Question: I'm trying to pull some stock info from an XML feed and write it to some existing divs on my website.
I'm now using a php proxy because of <URL>. See code below.
Ok, getting there. My updated jQuery below is working for the first 'stockPrice' variable, but not for the remaining three. The data being pulled for all of them are numbers, so I'm not sure why only one would be working.
This is my HTML:
'''
<div class="sidenavwrap">
<div class="sidenavhd"><p class="stocktitle">XXXX (Common Stock)</div>
<div class="ctcol3"><p class="stocklft">Exchange</p></div>
<div class="ctcol4"><p class="stocklft">NASDAQ (US Dollar)</p></div>
<div id="stock-divider"></div>
<div class="ctcol3"><p class="stocklft">Price</p></div>
<div class="ctcol4"><p class="stocklft" id="stockPrice"></p></div>
<div id="stock-divider"></div>
<div class="ctcol3"><p class="stocklft">Change (%)</p></div>
<div class="ctcol4"><p class="stockpriceneg" id="changePercent"></p></div>
<div id="stock-divider"></div>
<div class="ctcol3"><p class="stocklft">Volume</p></div>
<div class="ctcol4"><p class="stocklft" id="stockVolume"></p></div>
<div id="stock-divider"></div>
<p style="text-align: center;">Minimum 10 minute delay</p>
<div id="stock-divider"></div>
<br><br><br>
<!-- end sidenavwrap --></div>
'''
This is my proxy.php:
'''
// Set return content type
header('Content-type: application/xml');
// Website url to open
$url = 'http://xml.corporate-ir.net/irxmlclient.asp?compid=XXXXXX&reqtype=quotes';
// Get the content
$handle = fopen($url, "r");
// If there is something, read and return
if ($handle) {
while (!feof($handle)) {
$buffer = fgets($handle, 4096);
echo $buffer;
}
fclose($handle);
}
'''
And this is my jQuery for pulling the data via the proxy:
'''
<script>
$(document).ready(function(){
$.get("includes/proxy.php", function (data){
// Some callback functions
var stockPrice = ($(data).find('Trade').text());
var changeValue = ($(data).find('Change').text());
var stockVolume = ($(data).find('Volume').text());
var changePercentLong = (changeValue / (stockPrice - changeValue)) * 100;
var changePercent = changePercentLong.toFixed(2);
$('#stockPrice').html('$' + stockPrice);
$('#changePercent').html(changeValue + ' (' + changePercent + '%)');
$('#stockVolume').html(stockVolume);
if (changeValue >= 0) {
$('#changePercent').removeClass('stockpriceneg').addClass('stockprice');
} else {
$('#changePercent').removeClass('stockprice').addClass('stockpriceneg');
}
});
});
</script>
'''
Still not getting any errors in the console, and now I have the first variable showing correctly, but the others are only showing '0''s(they should be '-0.23', some math with the previous variable, and '<PHONE>' respectively):

I think it's really just a syntax error in my jQuery, but I'm not quite polished enough in my JS/jQuery to spot it. I'm sure someone more experienced could identify the problem in a second. Can anyone tell me what I'm doing wrong here? Many thanks!
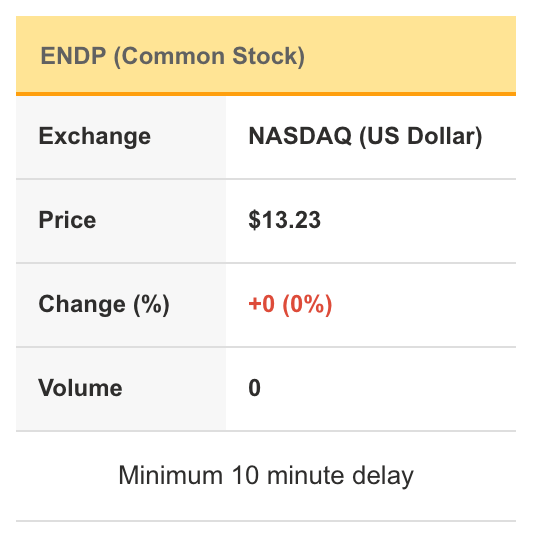
Answer: This is the jQuery that ended up working with the PHP proxy I posted in the original question:
'''
<script>
$(document).ready(function(){
$.get("includes/proxy.php", function (data){
// Some callback functions
var stockPrice = ($(data).find('Trade').text());
var changeValue = ($(data).find('Change').text());
var stockVolume = ($(data).find('Volume').text());
var changePercentLong = (changeValue / (stockPrice - changeValue)) * 100;
var changePercent = changePercentLong.toFixed(2);
$('#stockPrice').html('$' + stockPrice);
$('#changePercent').html(changeValue + ' (' + changePercent + '%)');
$('#stockVolume').html(stockVolume);
if (changeValue >= 0) {
$('#changePercent').removeClass('stockpriceneg').addClass('stockprice');
} else {
$('#changePercent').removeClass('stockprice').addClass('stockpriceneg');
}
});
});
</script>
'''